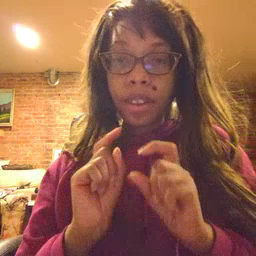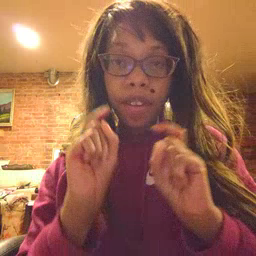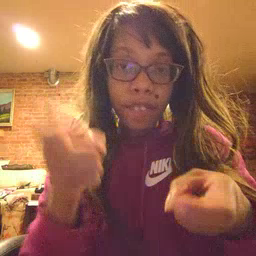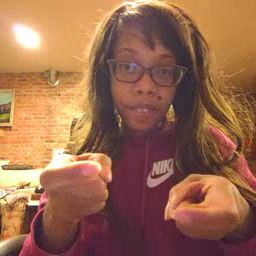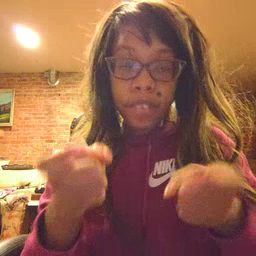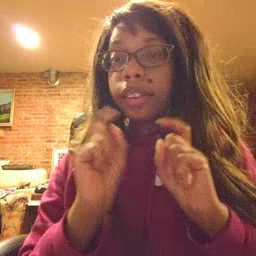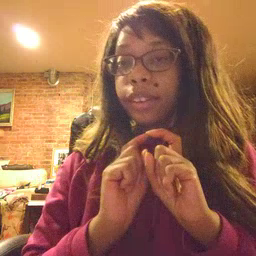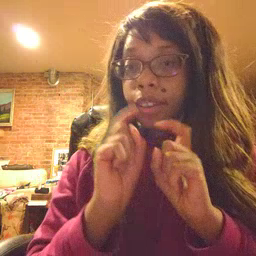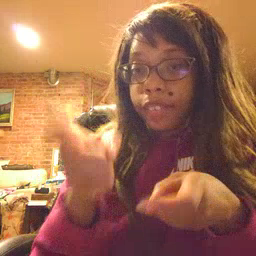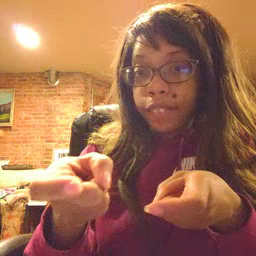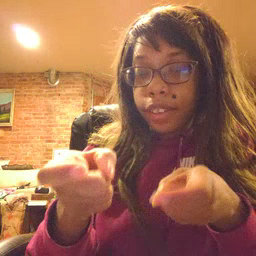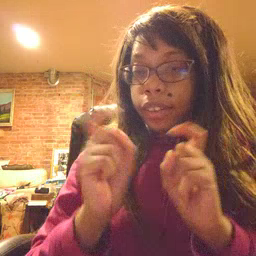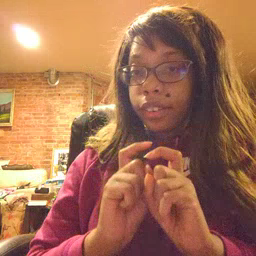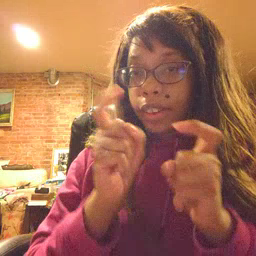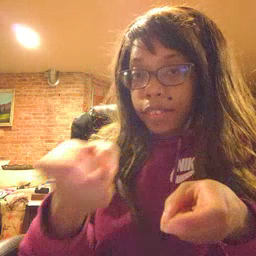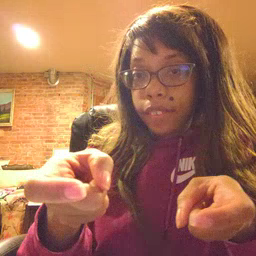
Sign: gift